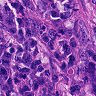
Metastatic tissue present: yes